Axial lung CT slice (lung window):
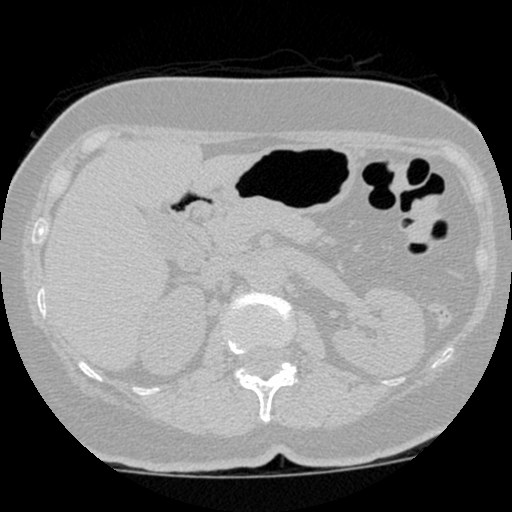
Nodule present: no